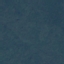
Label: Forest